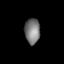
Tissue: lung
Cell type: Myeloid cells
Senescence score: 0.7045
Nuclear area (px): 378
Mean DAPI intensity: 121.278